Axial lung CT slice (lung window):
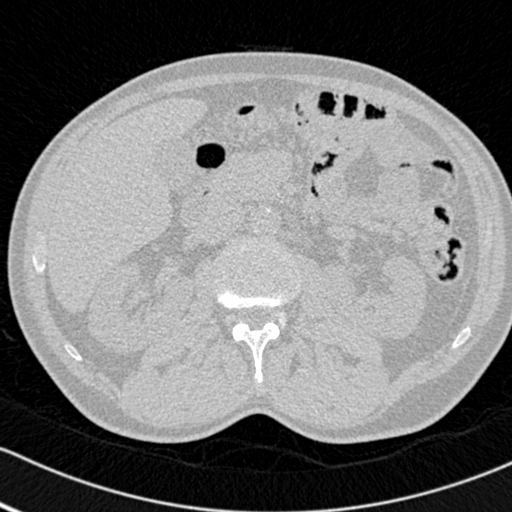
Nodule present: no